Field crop: maize
Growth stage: 1
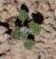
Species: chenopodium